Field crop: maize
Growth stage: 2
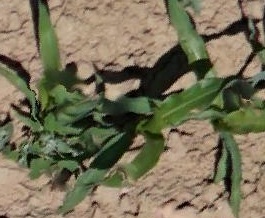
Species: maize